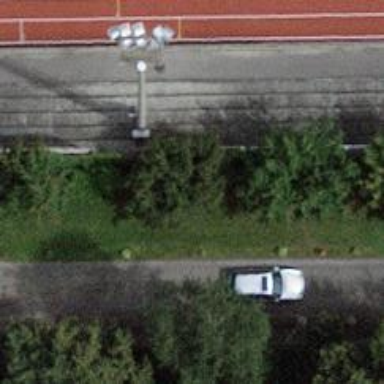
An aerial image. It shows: Mast with floodlight lamp attached to it.